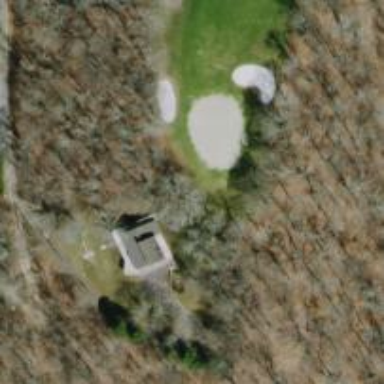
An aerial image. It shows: Golf hole.